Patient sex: M
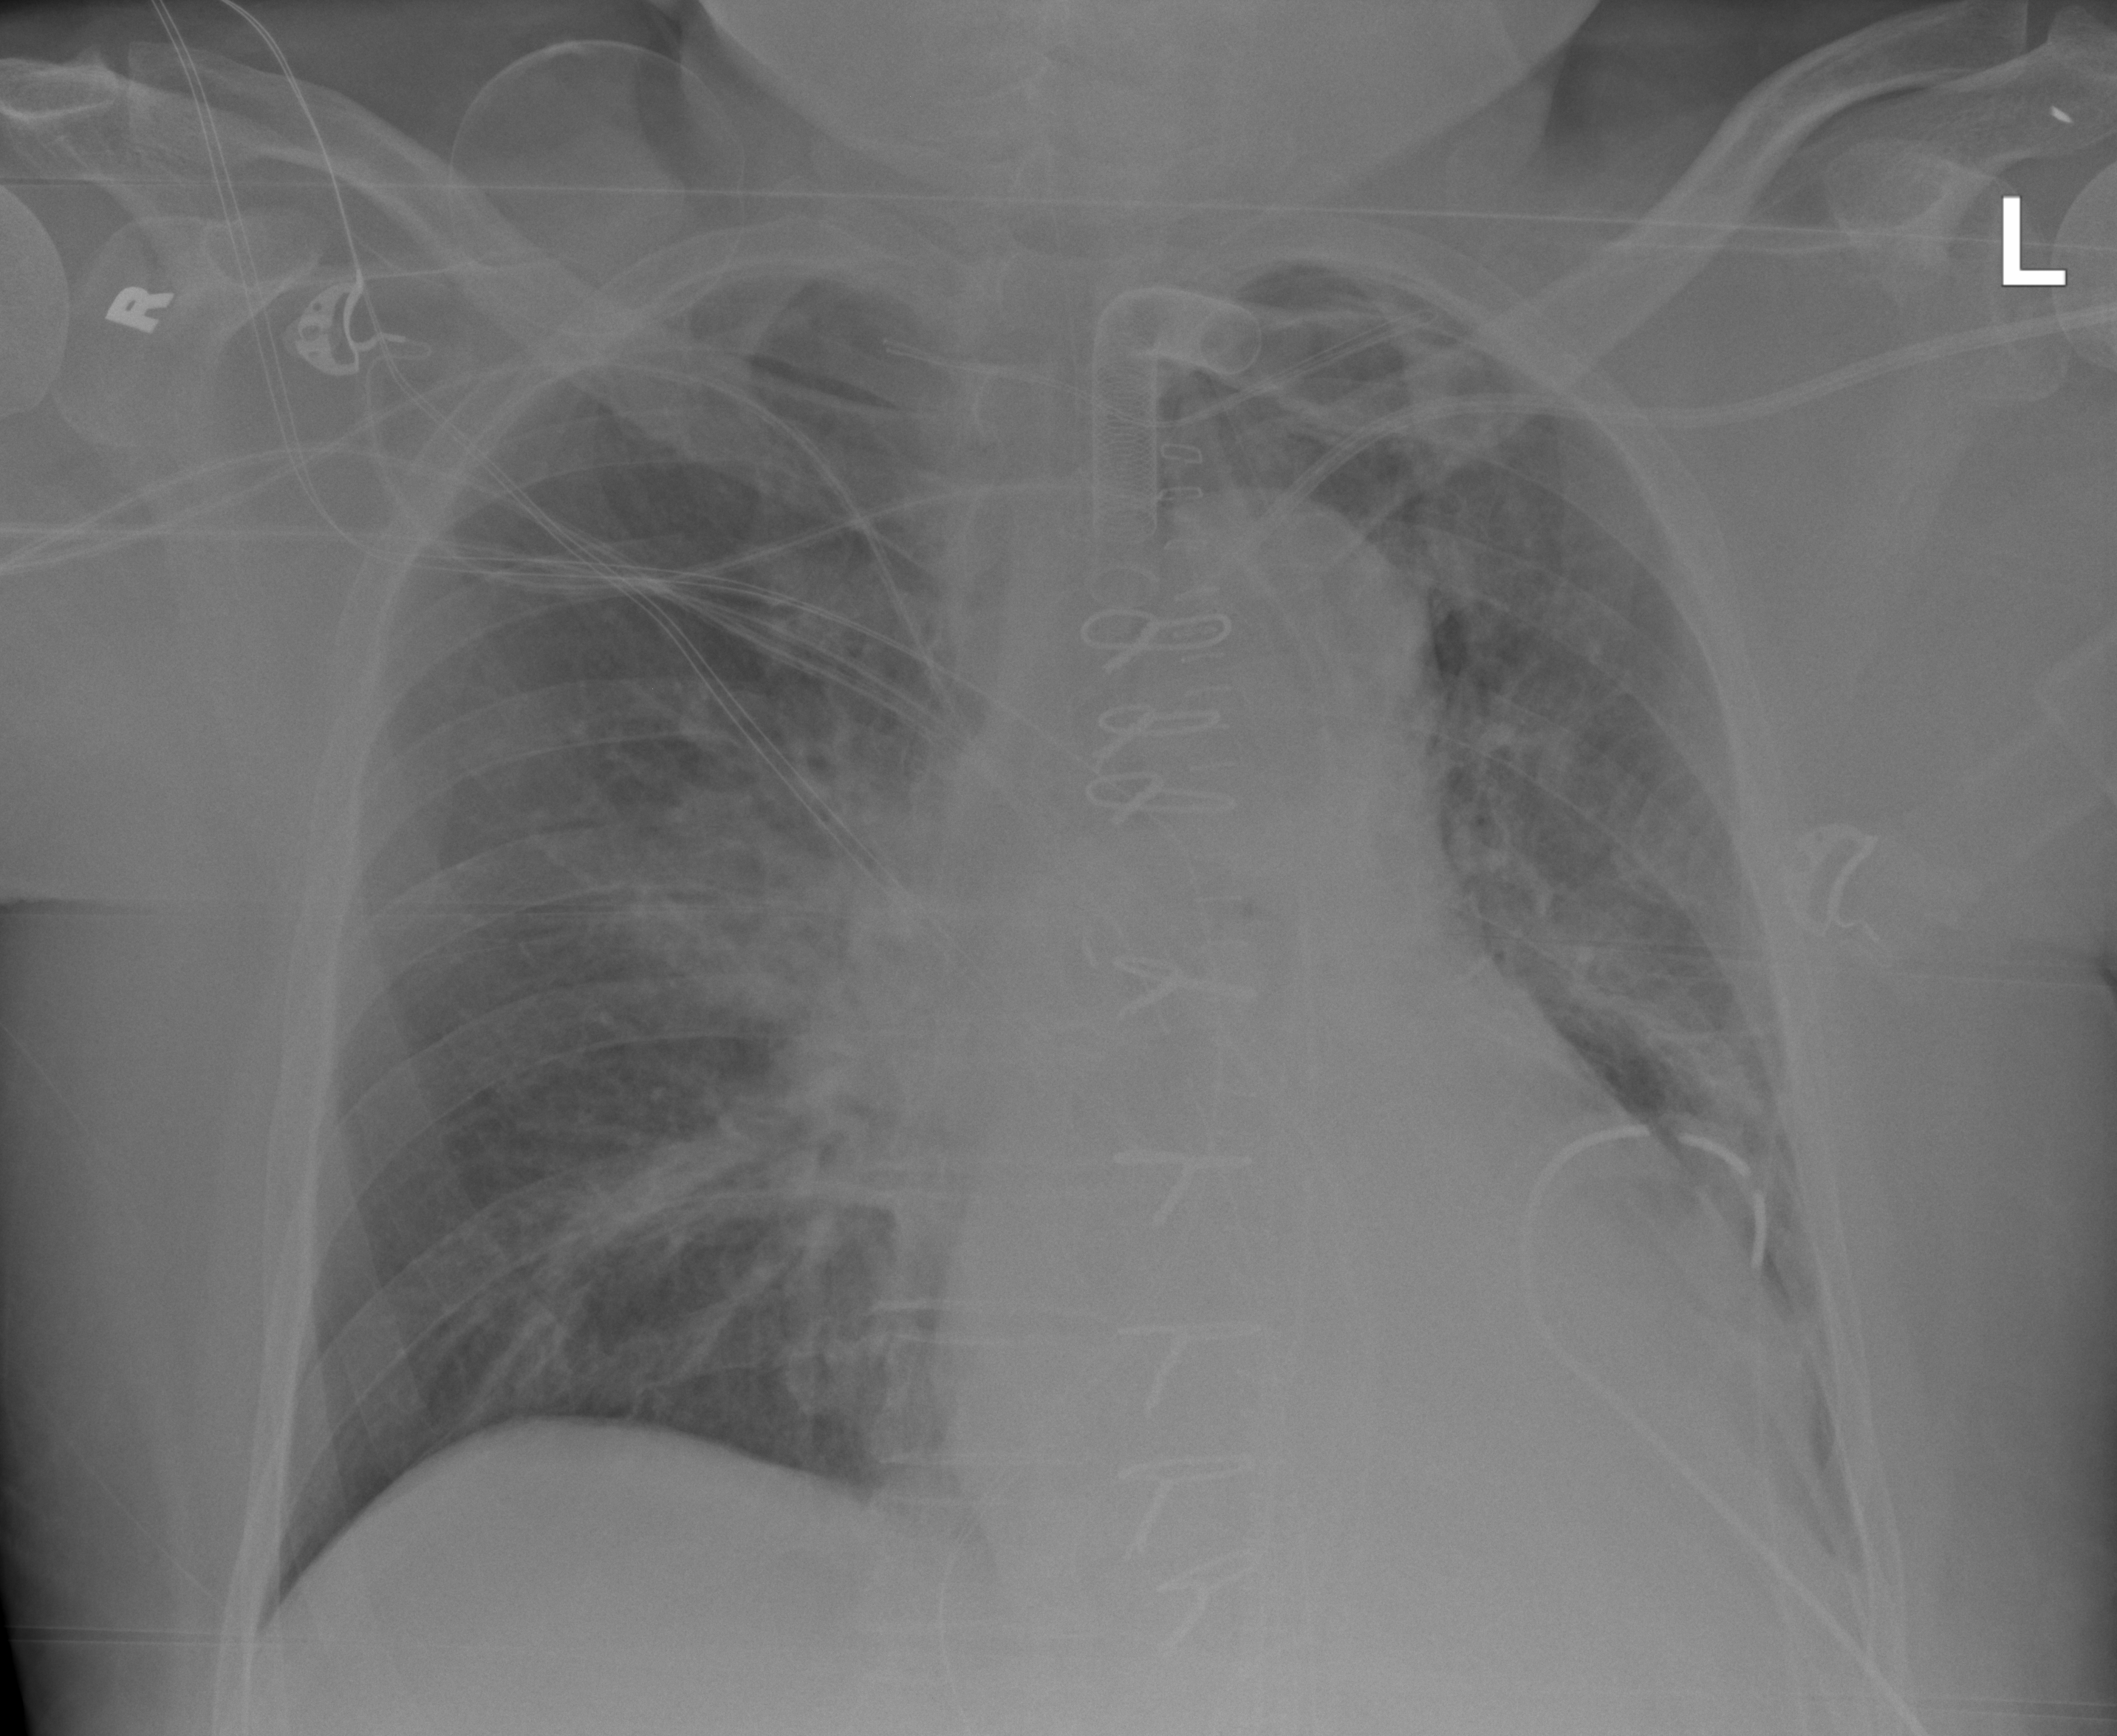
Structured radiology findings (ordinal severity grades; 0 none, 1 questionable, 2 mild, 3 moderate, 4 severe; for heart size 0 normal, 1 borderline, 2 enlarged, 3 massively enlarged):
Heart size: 1
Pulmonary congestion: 1
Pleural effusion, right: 0
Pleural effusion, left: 2
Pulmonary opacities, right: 2
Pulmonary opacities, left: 2
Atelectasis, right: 2
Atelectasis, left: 2